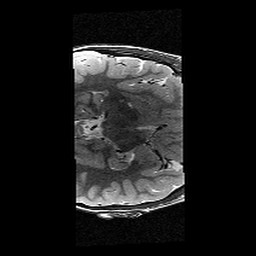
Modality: T2w
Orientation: axial
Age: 9
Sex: female
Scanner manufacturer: siemens
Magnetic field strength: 3 T
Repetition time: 9.23 s
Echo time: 0.067 s